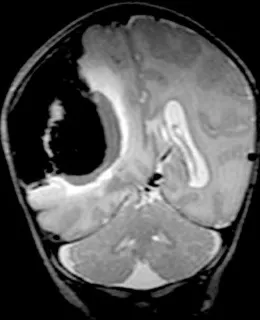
CUS and MRI brain findings of case 2. MRI T2-weighted sequence, coronal view, showing a large extra-axial hemorrhage in the parieto-occipito-temporal region on the right side with a maximal thickness of 43 mm and a midline shift of 8 mm to the left.
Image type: radiology (mri)